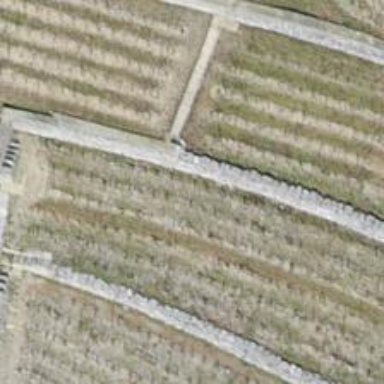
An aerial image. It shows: Retaining wall.